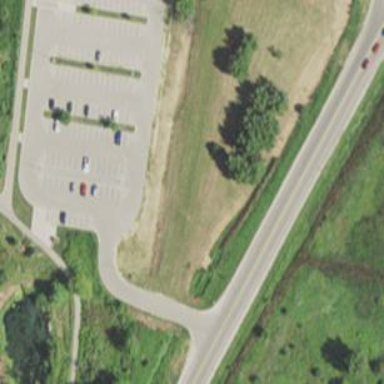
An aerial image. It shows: Park and ride parking facility with surface parking.